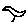
Label: bird